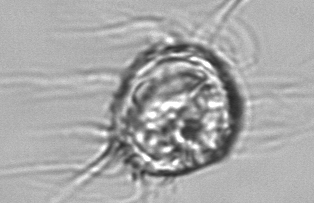
Label: Leegaardiella_ovalis